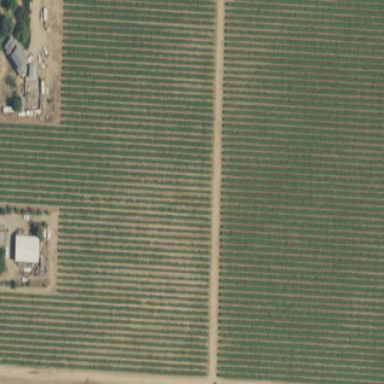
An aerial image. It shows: Almond orchard with rows of almond trees.